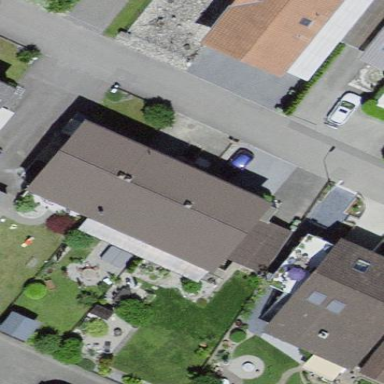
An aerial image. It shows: Terrace-style building with gabled roof.